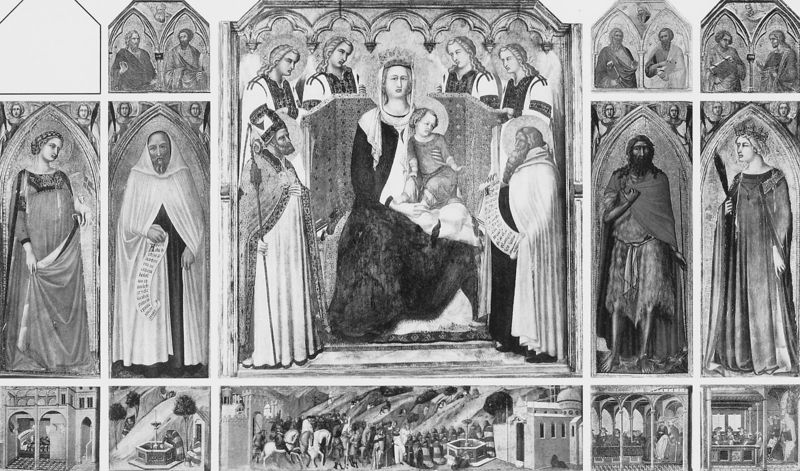
Titel: Altarbild aus der Kirche Carmine di Siena
Schlagwörter: weiß, frauen, fenster, grau, männer, schwarz, szene, haus, johannes, kleidung, kirche, gewand, kind, gotik, krone, brunnen, pferde, engel, schrift, bogen, stab, bischof, bögen, burg, religion, schwarz weiß, altar, kathedrale, heiligenschein, christus, jesus, religiös, könige, tempel, heilige, märtyrer, maria, madonna, anbetung, szenen, christentum, predella, retabel, stifter, barbara, katharina, triptychon, christuskind, marienaltar, polyptichon, adoranten, maria und jesus